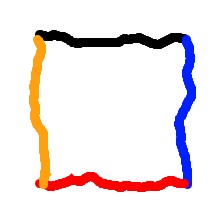
Shape: square